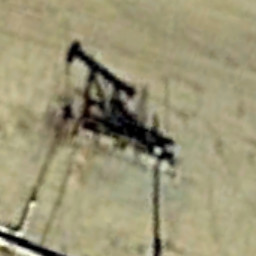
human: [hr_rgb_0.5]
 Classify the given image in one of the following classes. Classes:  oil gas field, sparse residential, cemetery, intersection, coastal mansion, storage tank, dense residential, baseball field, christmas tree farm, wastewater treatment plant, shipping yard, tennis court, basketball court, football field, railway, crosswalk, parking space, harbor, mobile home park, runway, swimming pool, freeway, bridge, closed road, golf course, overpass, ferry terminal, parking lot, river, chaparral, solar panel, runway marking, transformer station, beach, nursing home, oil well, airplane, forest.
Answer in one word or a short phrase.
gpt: oil well